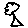
Label: tree